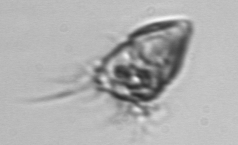
Label: Strombidium_morphotype1